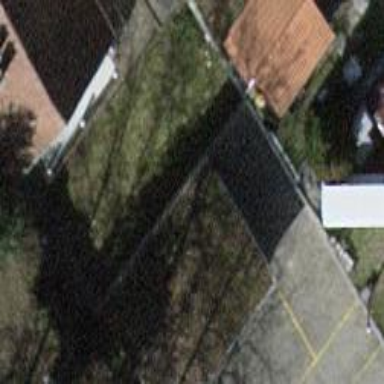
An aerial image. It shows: Group of garages.